Question: I have my reducer
'''
const userAuthSlice = createSlice({
name: "userAuth",
initialState: {
token: '',
},
reducers: {
setToken: (state, action) => state.token = action.payload.test,
},
});
'''
And I have my dispatch command
'''
<button
value={text.sign_in.submit}
onClick={() => dispatch(userAuthSlice.actions.setToken({test:"test"}))}
/>
'''
As I press the button what I get is this error:

I have isolated everything to be sure that this is the problem and nothing else.
Why does this error pop up?
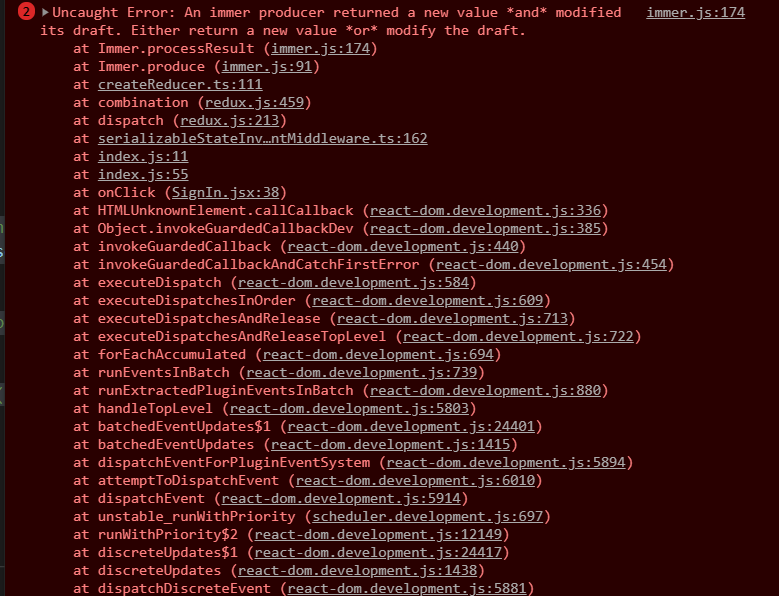
Answer: The issue is the use of an arrow function with no curly braces as the reducer, because that acts as an implicit return statement. So, you're both mutating 'state.token', returning the result of the assignment.
Per <URL>, there's a couple ways to fix this:
- 'void'-
---
so 'setToken' reducer can be updated with 'void' as
'''
setToken: (state, action) => void(state.token = action.payload.test)
'''